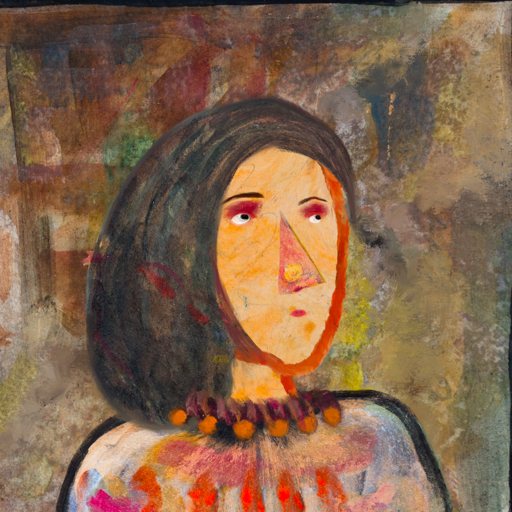
Background: Mosgoul, Head And Neck Side: Experience, Face Side: Irani, Bust: Childish, Hair Side: Gypsy_Mother, Head Accessory: Blank, Second Necklace: Blank, Necklace: Doll, Baby: Blank